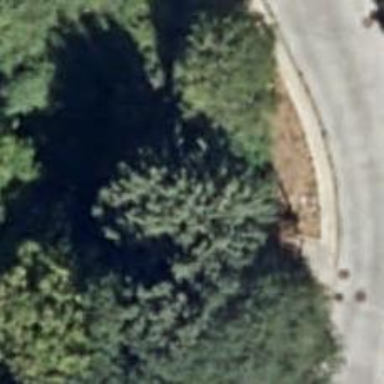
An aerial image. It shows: Road with steps.